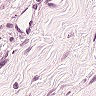
Metastatic tissue present: no